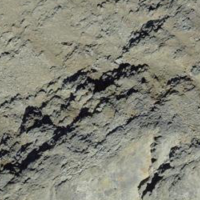
EUNIS habitat code: 48
Species observed at this site:
Gentiana bavarica